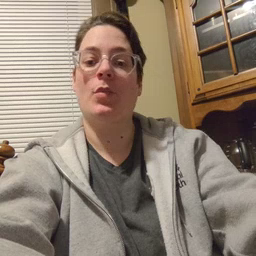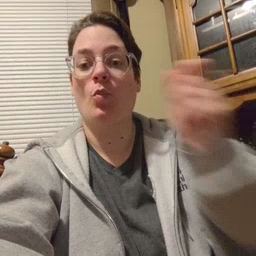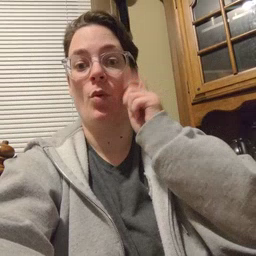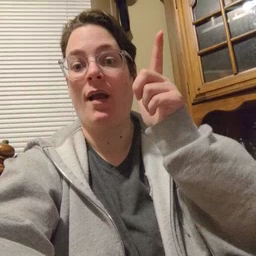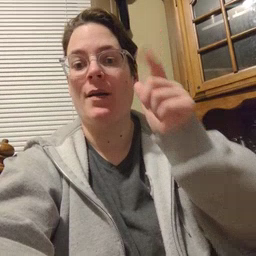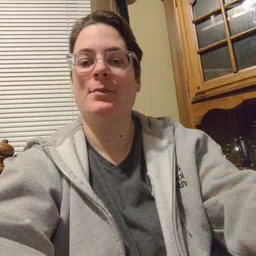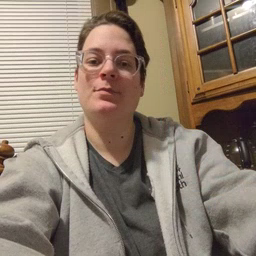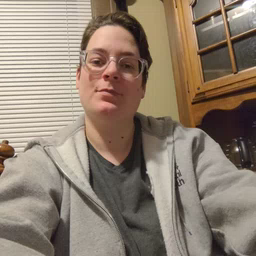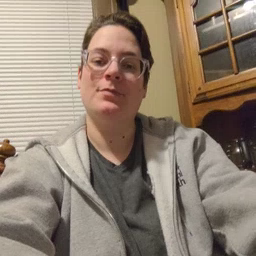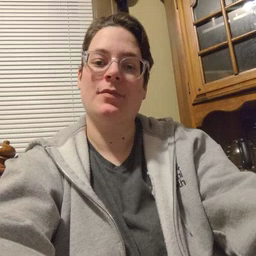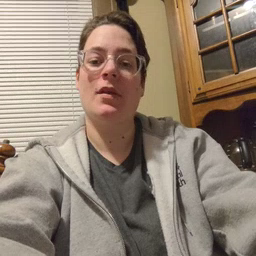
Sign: awake